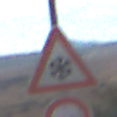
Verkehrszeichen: SchneeOderEisglaette
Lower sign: Ueberholverbot
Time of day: Midday
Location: Outdoor (Nature)
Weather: Clear
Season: NotSpecified
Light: Natural